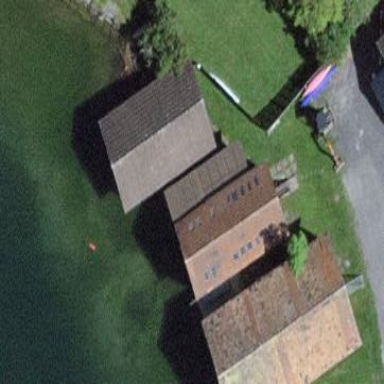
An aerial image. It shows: Boathouse.